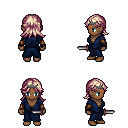
a pixel art fantasy rpg character, female body template, human, dark skin, blue robe, magenta pants, white blonde loose hair, iron tiara, cloth bracers, dagger, four views (front, back, left, right), 2x2 character sprite sheet, small pixel art, hard edges, no anti-aliasing